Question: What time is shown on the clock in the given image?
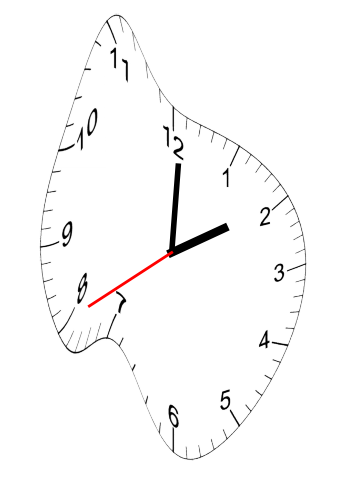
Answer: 02:00:40